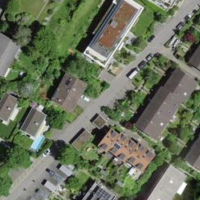
EUNIS habitat code: 55
Species observed at this site:
Prunus padus